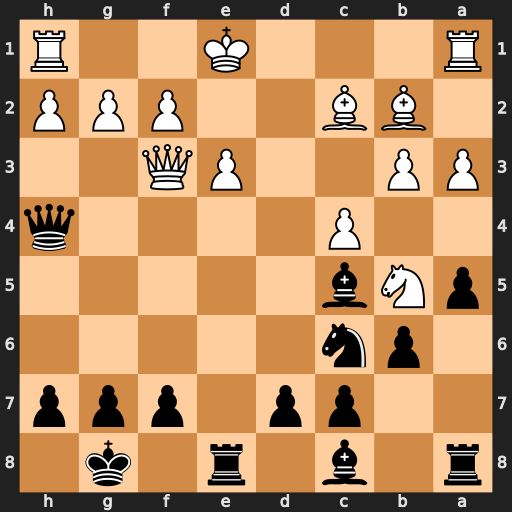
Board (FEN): r1b1r1k1/2pp1ppp/1pn5/pNb5/2P4q/PP2PQ2/1BB2PPP/R3K2R
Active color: b
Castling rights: KQ
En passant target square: -
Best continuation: Rxe3+ Qxe3 Bxe3